Aerial crown-view tile of a tropical tree (Barro Colorado Island, Panama), acquired 20250616:
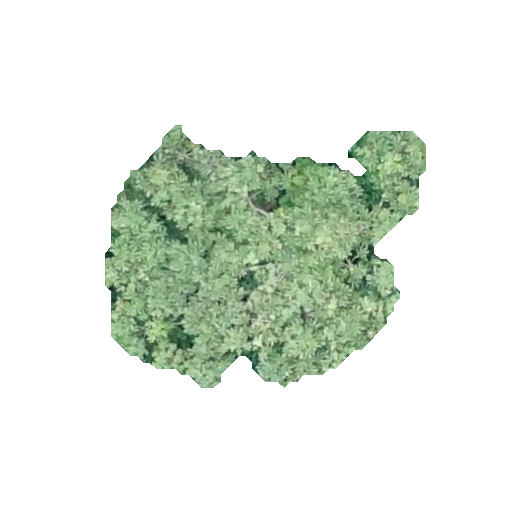
Species: Cecropia insignis
GBIF accepted scientific name: Cecropia insignis
Crown area: 88.359 m²